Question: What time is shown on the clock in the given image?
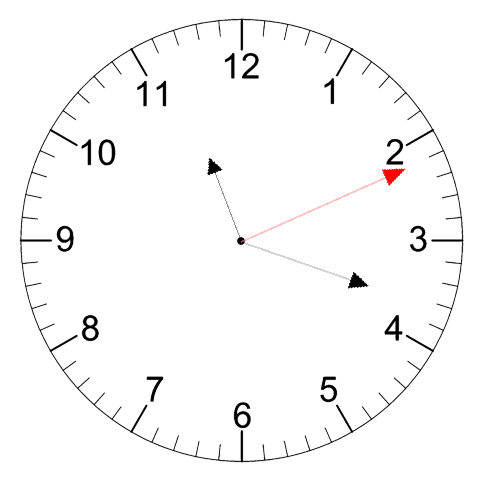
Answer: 11:18:11